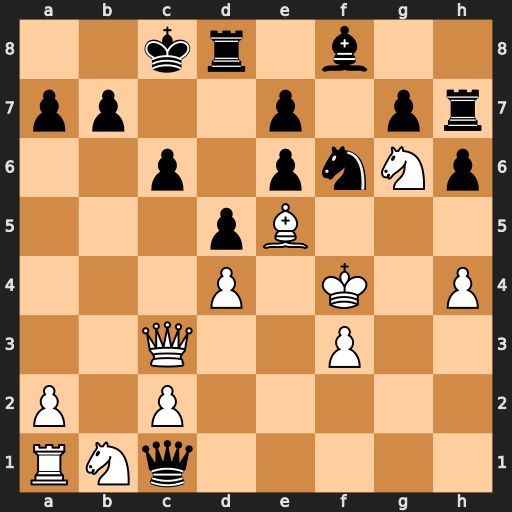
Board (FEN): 2kr1b2/pp2p1pr/2p1pnNp/3pB3/3P1K1P/2Q2P2/P1P5/RNq5
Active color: w
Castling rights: -
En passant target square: -
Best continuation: Nd2 Qxa1 Qxa1